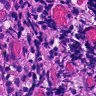
Metastatic tissue present: yes